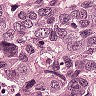
Metastatic tissue present: yes